Question: I've found a strange bug in iOS on my iPod Touch running iOS 4.1.
I have two '<select>' drop-downs next to each other. The first one contains the month, the second contains the days of the month. When changing the 'month' value, the 'days' list will auto-update to show the day and number ('Wednesday 1st', 'Thursday 2nd', and so on, for example).
What's happening is that the data is being generated correctly and placed in the '<select> <option>' elements, as I can see the drop-down value change. But in the iOS vertical slider which appears at the bottom of the screen, the values are still visible! It seems that iOS is populating its scrolling list before the new values are added to the drop-down.
If you de-select the 'days' list by clicking on the page or the 'done' button, then re-select it, you'll see the correct values. It works as expected on desktop browsers, and even works on iPad (as there's no prev/next buttons for '<select>' elements on iPad, it works like a desktop browser would).
Does anyone have any clues how to work around this?
Here is a jsfiddle showing the problem: <URL> When tapping 'next' to move from the month box, you'll notice that the visible value in the '<select>' box doesn't match the list of options!
---
Here's a screenshot of the bug in action - "Sun 1" is the correct value for the first day of April 2012, but the scrolling list at the bottom shows the values for the previously chosen month.

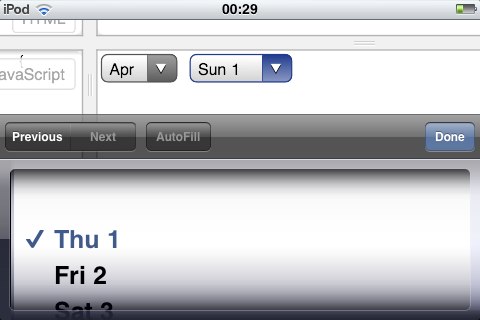
Answer: I've updated your fiddle to reflect the best solution I have been able to find for this problem. It's explained well in <URL>.
<URL>